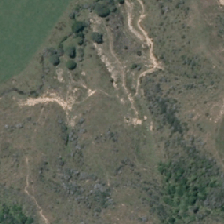
Land cover: grose_broom